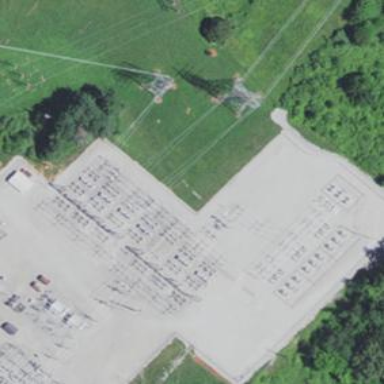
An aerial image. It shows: Power substation.